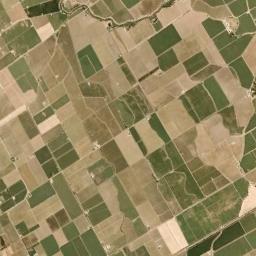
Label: rectangular_farmland